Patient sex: M
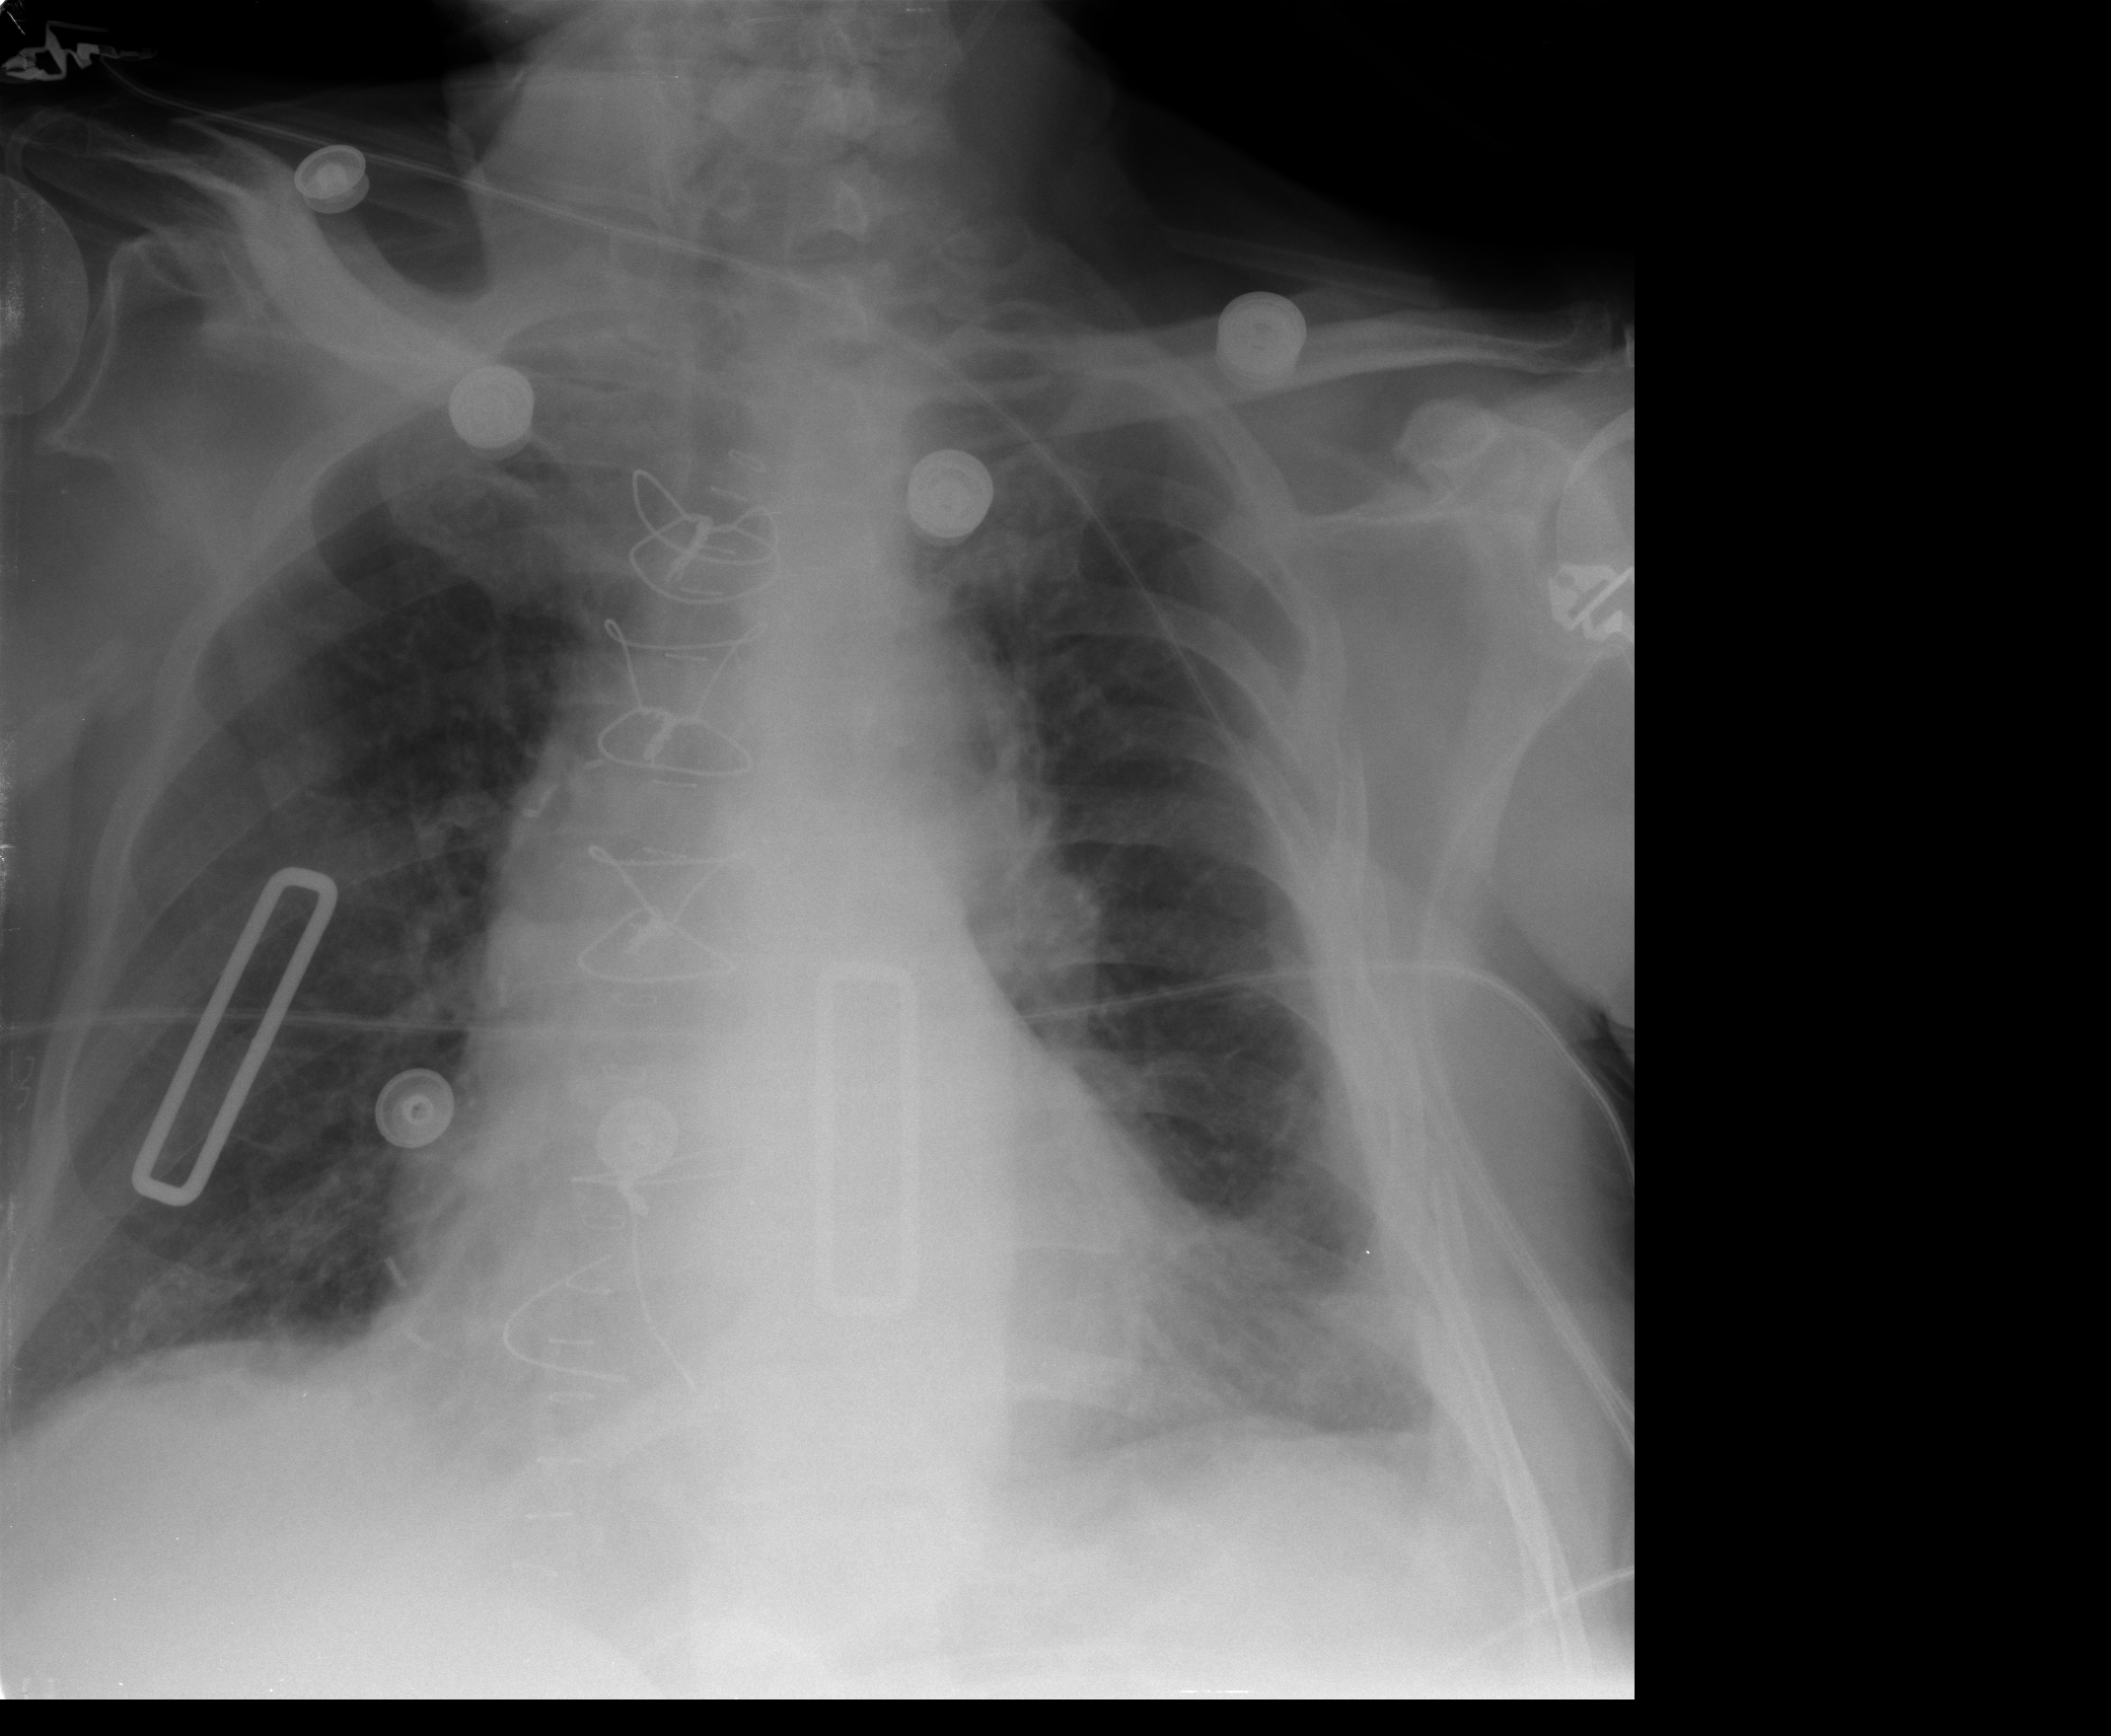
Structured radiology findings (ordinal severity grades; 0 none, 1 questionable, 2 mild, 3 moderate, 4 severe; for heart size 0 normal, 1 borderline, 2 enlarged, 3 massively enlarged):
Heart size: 0
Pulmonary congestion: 0
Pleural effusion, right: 0
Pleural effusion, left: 1
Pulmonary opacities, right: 0
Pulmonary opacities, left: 0
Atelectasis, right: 0
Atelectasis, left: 0